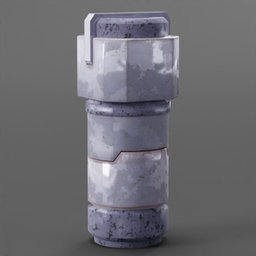
Label: architecture